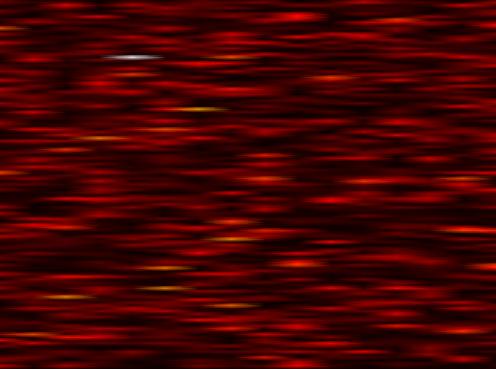
Label: FBMC